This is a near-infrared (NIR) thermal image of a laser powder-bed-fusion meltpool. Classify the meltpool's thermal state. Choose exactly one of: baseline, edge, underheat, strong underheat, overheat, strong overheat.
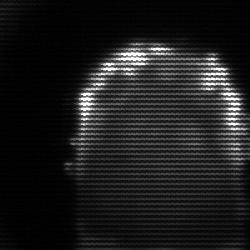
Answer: baseline